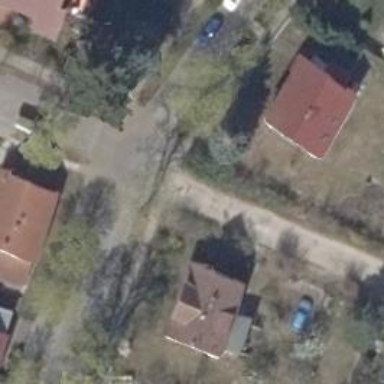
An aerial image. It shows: Residential road with separate sidewalks on both sides.